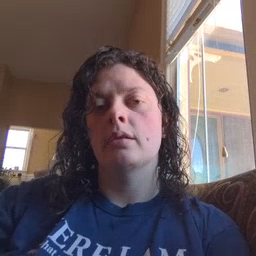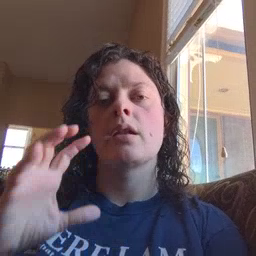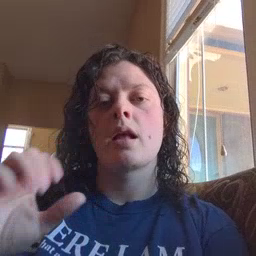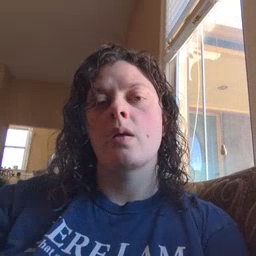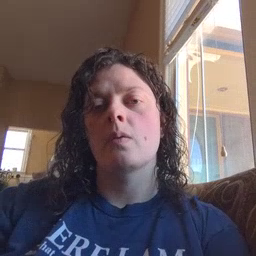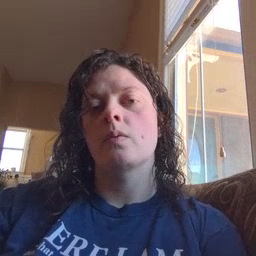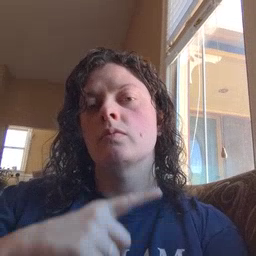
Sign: loud